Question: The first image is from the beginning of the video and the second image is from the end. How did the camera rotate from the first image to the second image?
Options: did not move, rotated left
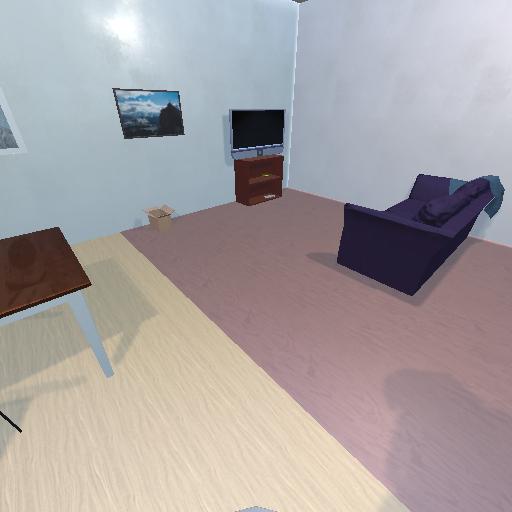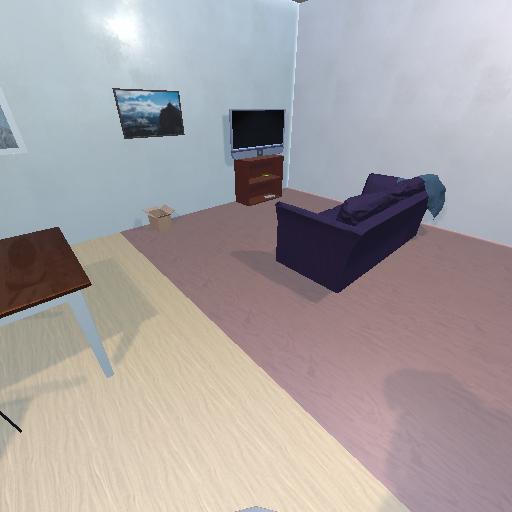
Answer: did not move